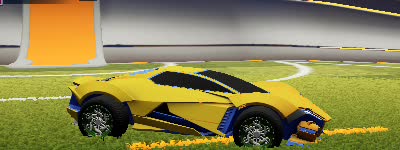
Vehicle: werewolf